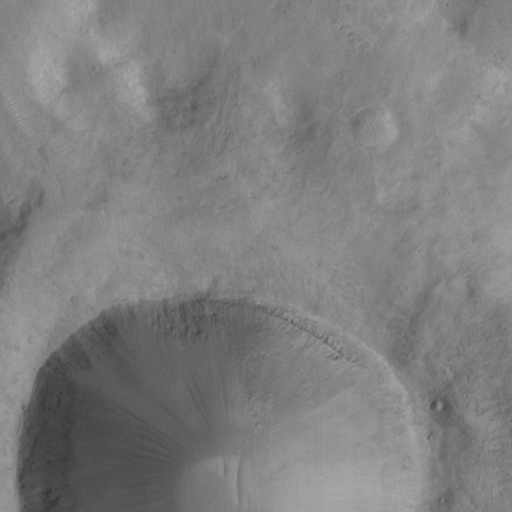
Classes present: Background, Cone